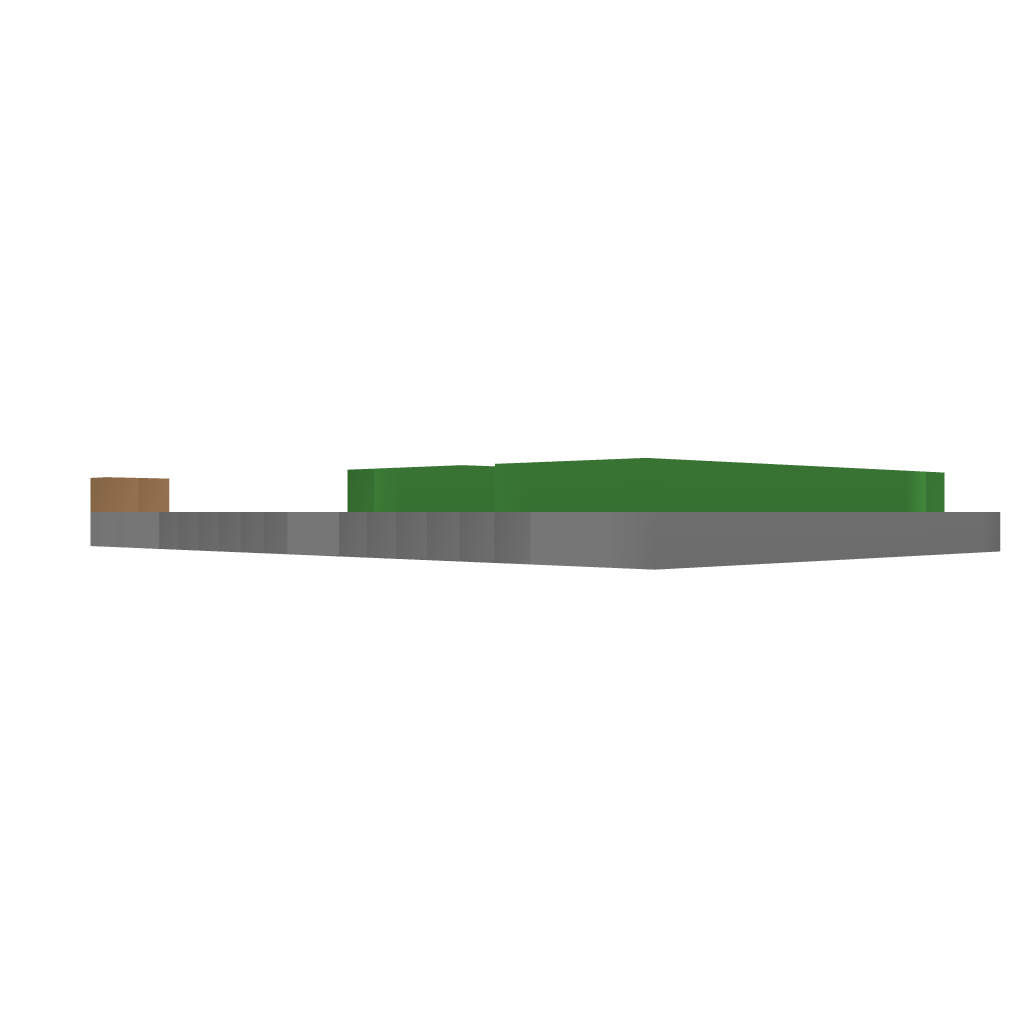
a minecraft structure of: Basic Farm bad low quality